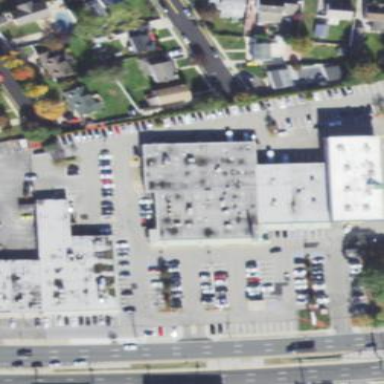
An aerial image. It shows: Retail building housing government offices.